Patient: sex M, age 65
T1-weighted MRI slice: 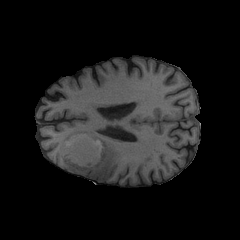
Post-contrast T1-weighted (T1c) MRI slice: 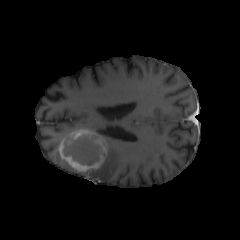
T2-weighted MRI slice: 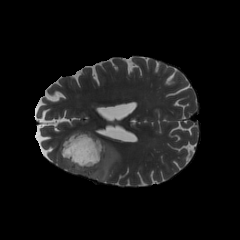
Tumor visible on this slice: yes
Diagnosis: Glioblastoma, IDH-wildtype
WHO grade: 4